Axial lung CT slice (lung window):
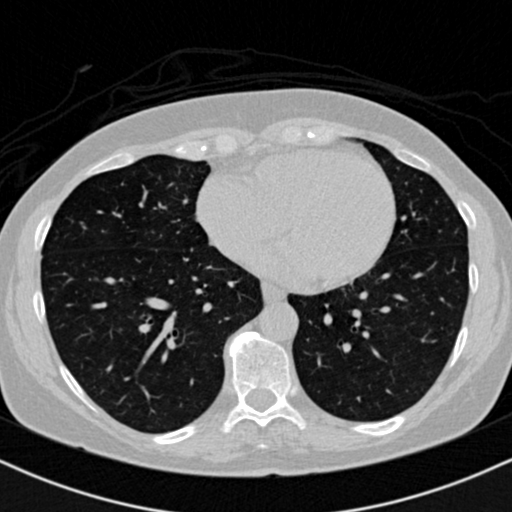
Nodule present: no